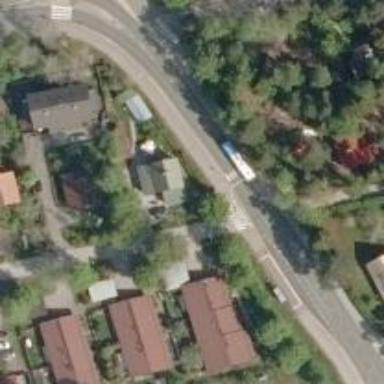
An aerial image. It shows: Crossing road.